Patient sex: F
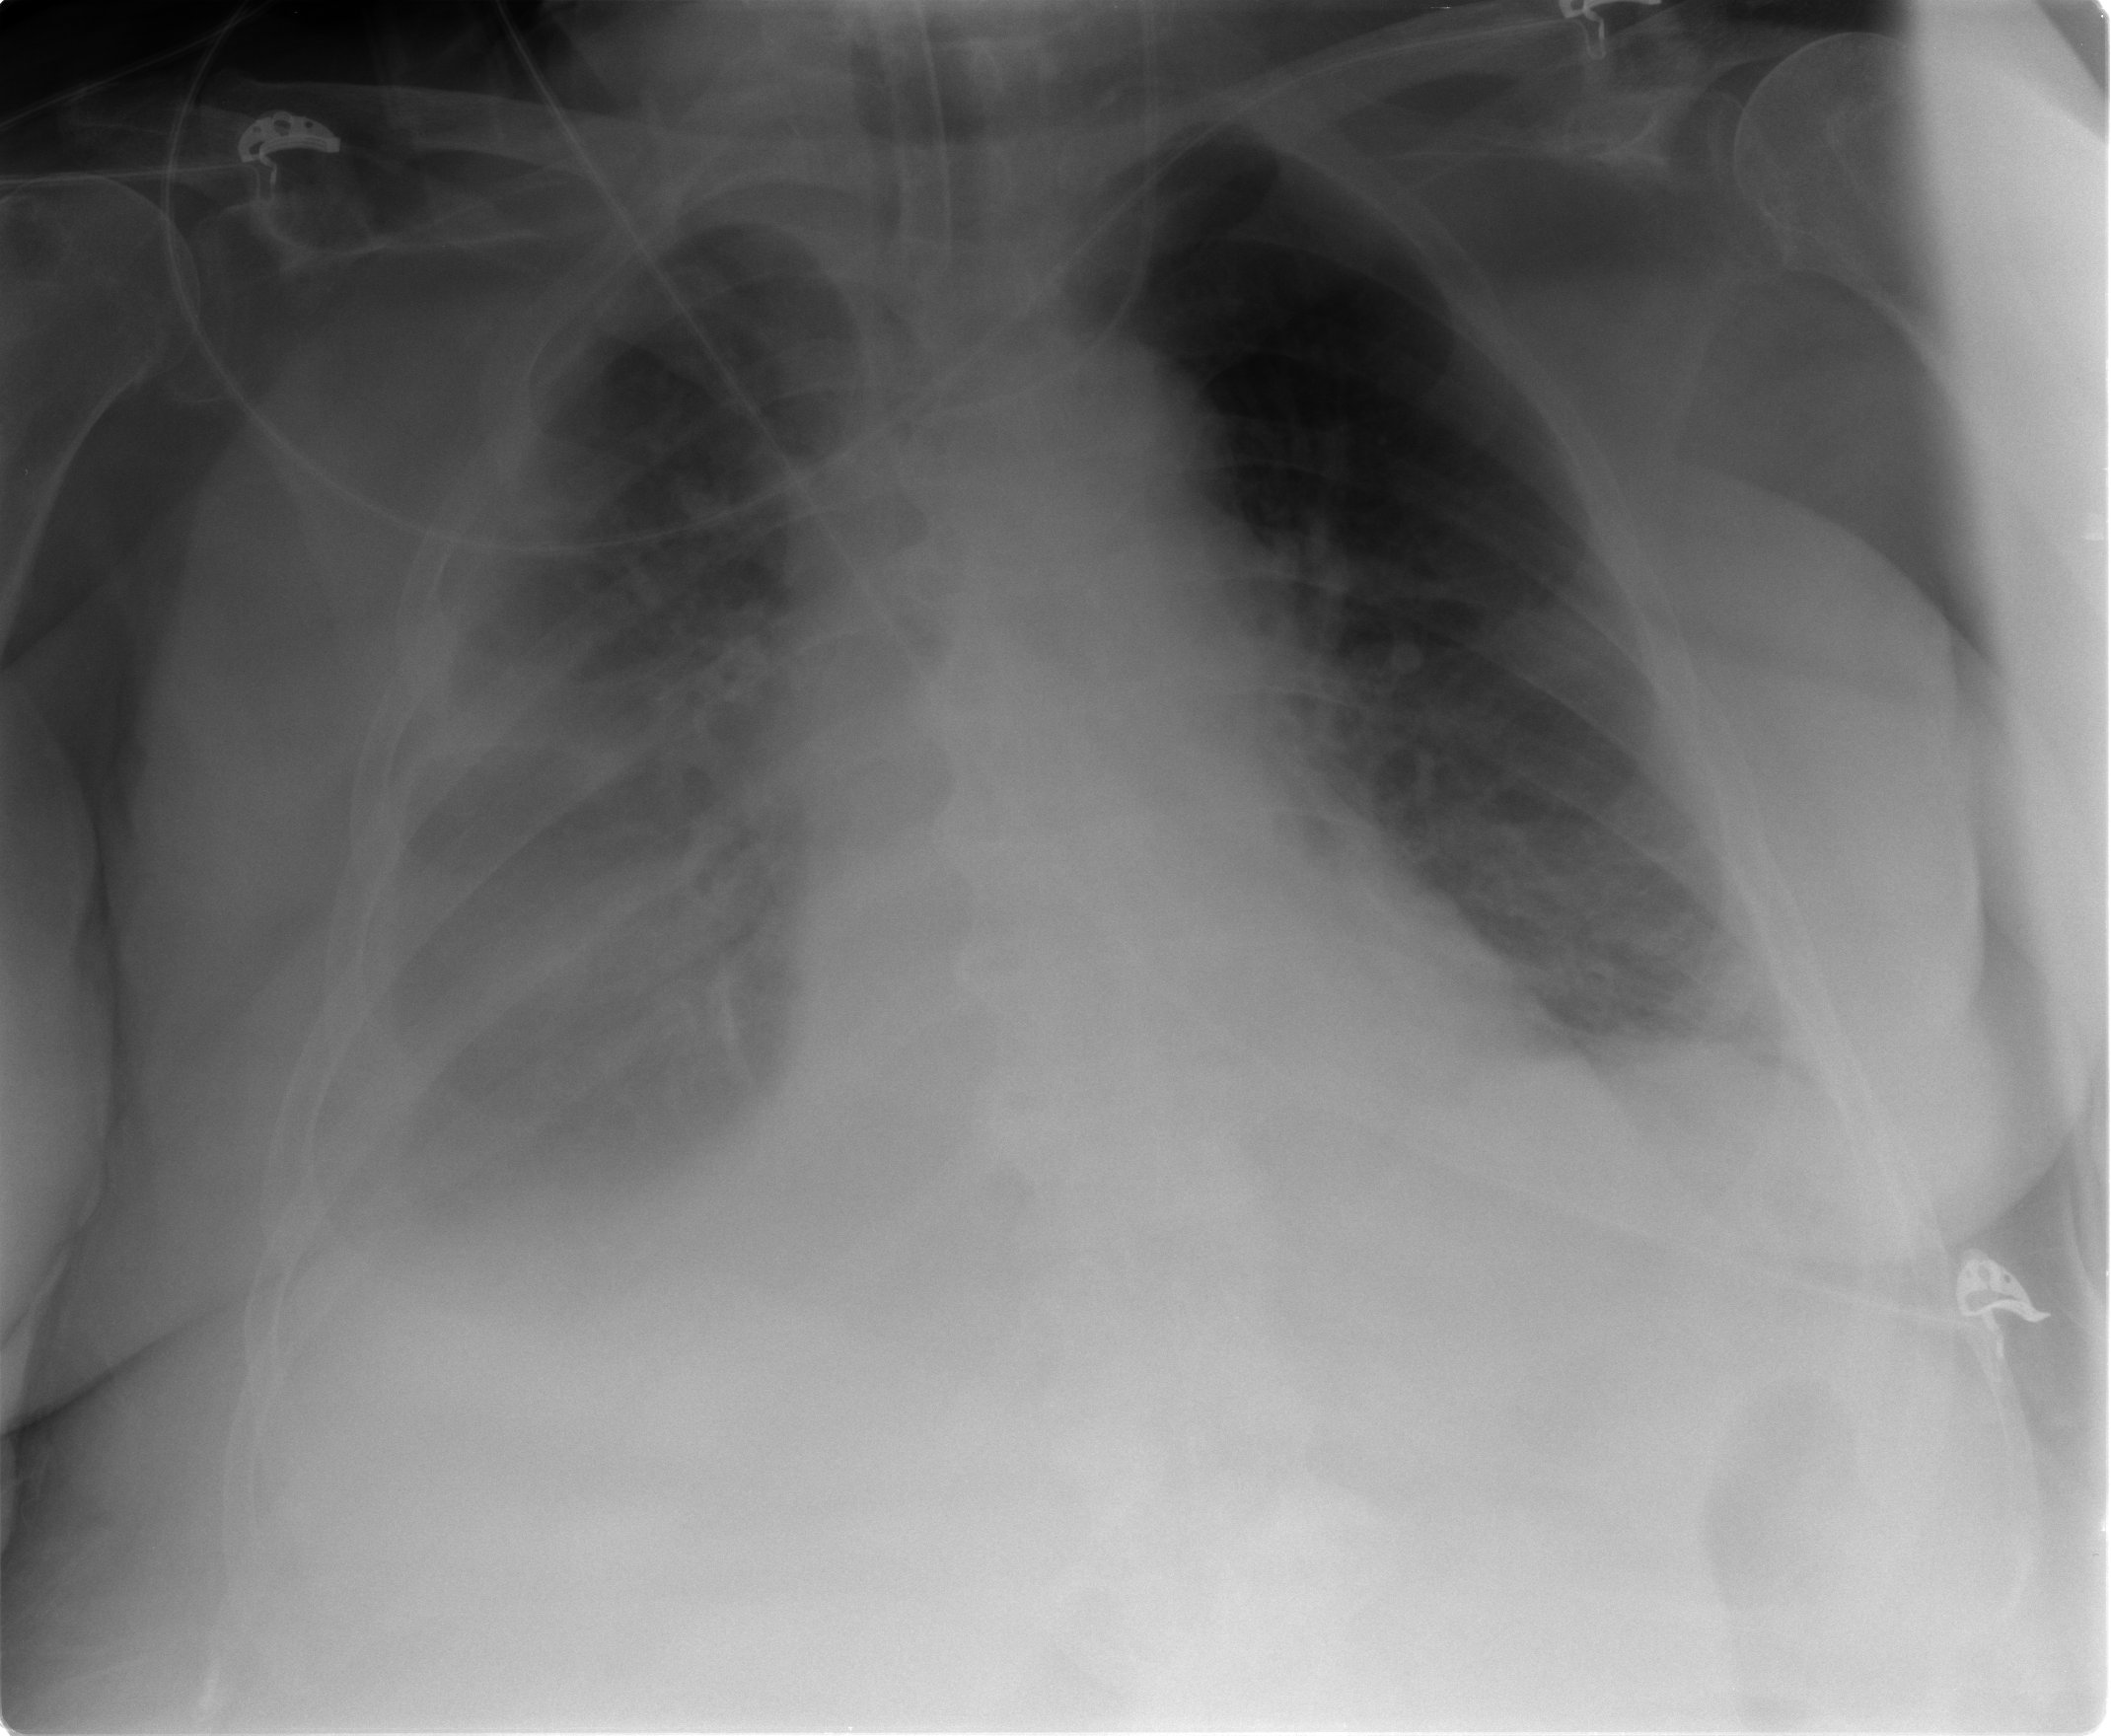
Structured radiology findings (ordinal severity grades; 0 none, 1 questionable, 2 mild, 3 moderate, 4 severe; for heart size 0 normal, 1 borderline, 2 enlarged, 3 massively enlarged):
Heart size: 0
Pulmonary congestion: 0
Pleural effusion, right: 3
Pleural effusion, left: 0
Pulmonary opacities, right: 2
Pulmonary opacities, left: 0
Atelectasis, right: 3
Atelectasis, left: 0